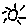
Label: sun